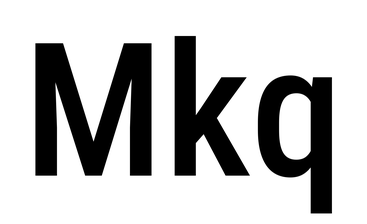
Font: Roboto_Condensed_Medium